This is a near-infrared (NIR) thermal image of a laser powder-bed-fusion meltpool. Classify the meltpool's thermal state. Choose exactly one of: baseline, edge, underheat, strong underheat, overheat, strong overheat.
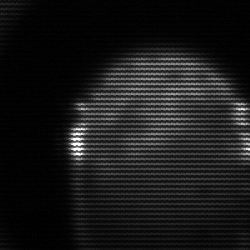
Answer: edge